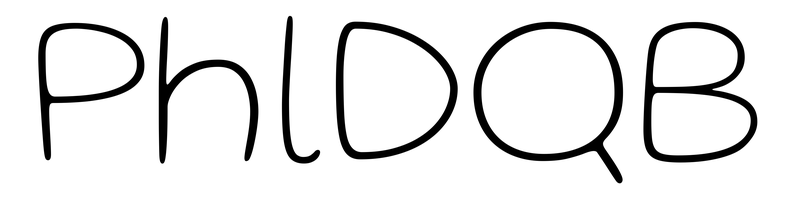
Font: Gluten_Thin